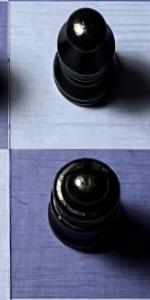
Label: Queen_Black